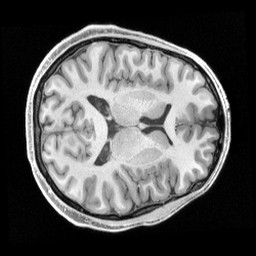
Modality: T1w
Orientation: axial
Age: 30
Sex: male
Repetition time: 2.4 s
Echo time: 0.00222 s